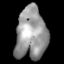
Tissue: lung
Cell type: Epithelial cells
Senescence score: 0.1452
Nuclear area (px): 1561
Mean DAPI intensity: 152.65